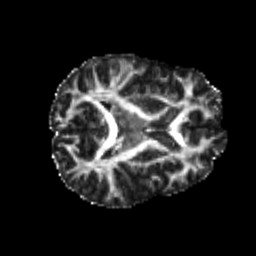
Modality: FA
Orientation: axial
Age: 22
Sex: male
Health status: healthy
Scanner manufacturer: philips
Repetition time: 7.391 s
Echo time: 0.08599 s